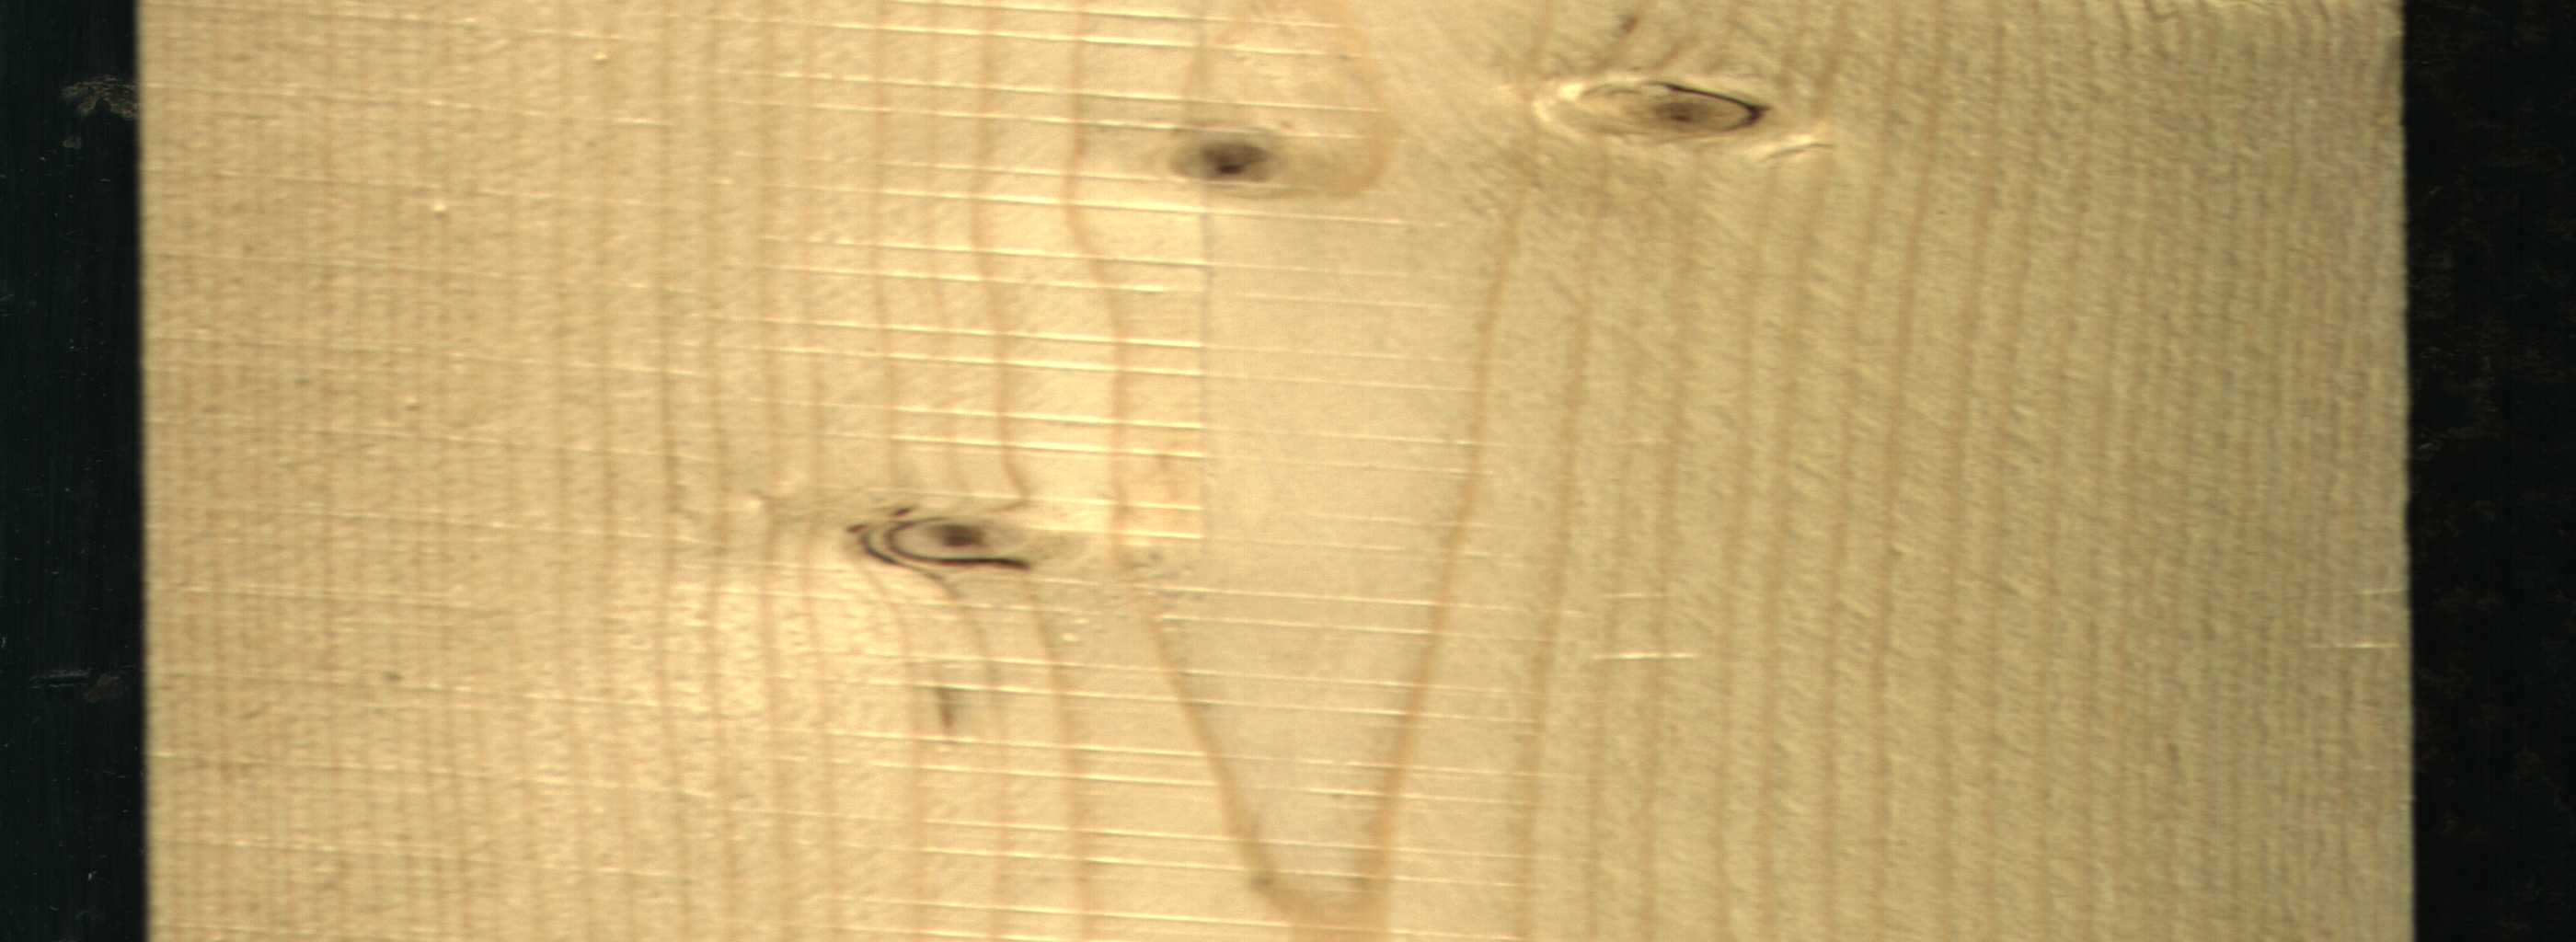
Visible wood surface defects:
Live_Knot
Live_Knot
Live_Knot